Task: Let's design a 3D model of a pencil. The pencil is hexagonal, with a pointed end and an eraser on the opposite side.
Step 132:
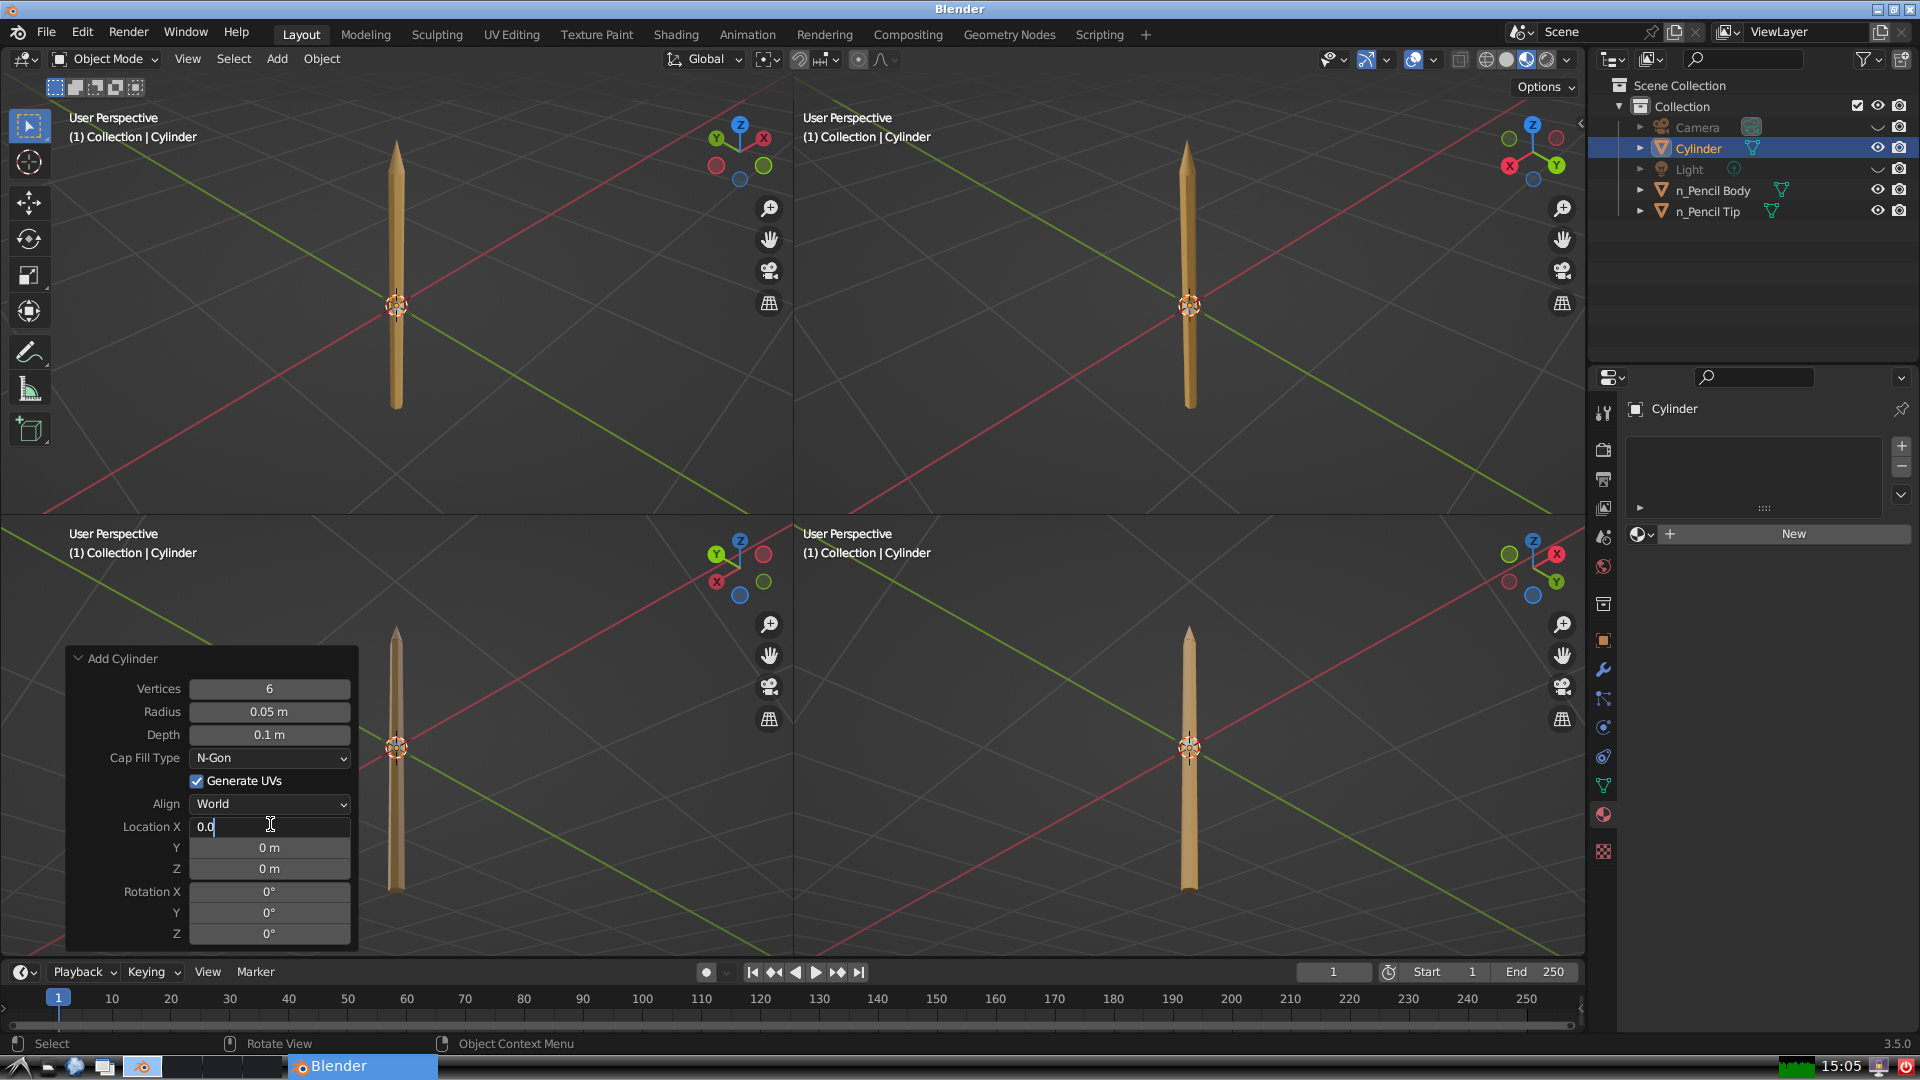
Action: {"key_press": ['Return']}